Question: I want to add a status bar to my panel.
Actually, it looks like this:

But I want the text to be displayed in the left lower corner.
Here is my code:
'''
private JPanel pnl1, pnl2;
//pnl1 contains everything exept the status bar, pnl2 only status bar
private JLabel lab3;
//lab3 is the status bar
(...)
public static void main(String[] args) {
new Panel1();
}
public Panel1() {
pnl1 = new JPanel();
pnl2 = new JPanel();
lab3 = new JLabel("Started."); //Statusbar
(...)
pnl1.setLayout(new FormLayout(
"40*($lcgap, 10dlu)",
"30*($lgap, 10dlu)"
));
CellConstraints cc = new CellConstraints();
pnl1.add(...)
pnl2.add(lab3);
this.add(pnl1);
this.add(pnl2, BorderLayout.PAGE_END);
this.(...)
'''
Thank you for your help!
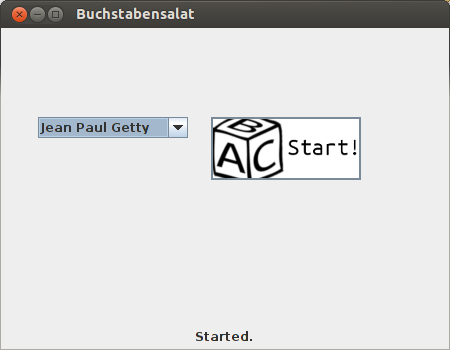
Answer: You are adding the label into 'pnl2' without, it seems, changing the layout. The default layout for 'JPanel' is <URL>, which uses a centered alignment.
If you want the label to be aligned to the left, you can use a 'FlowLayout', making sure the alignment is set to 'LEADING':
'''
pnl2.setLayout(new FlowLayout(FlowLayout.LEADING));
pnl2.add(lab3);
'''
Or you can use a different layout, for instance 'BorderLayout':
'''
pnl2.setLayout(new BorderLayout());
pnl2.add(lab3);
'''